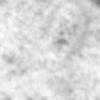
Label: no_change